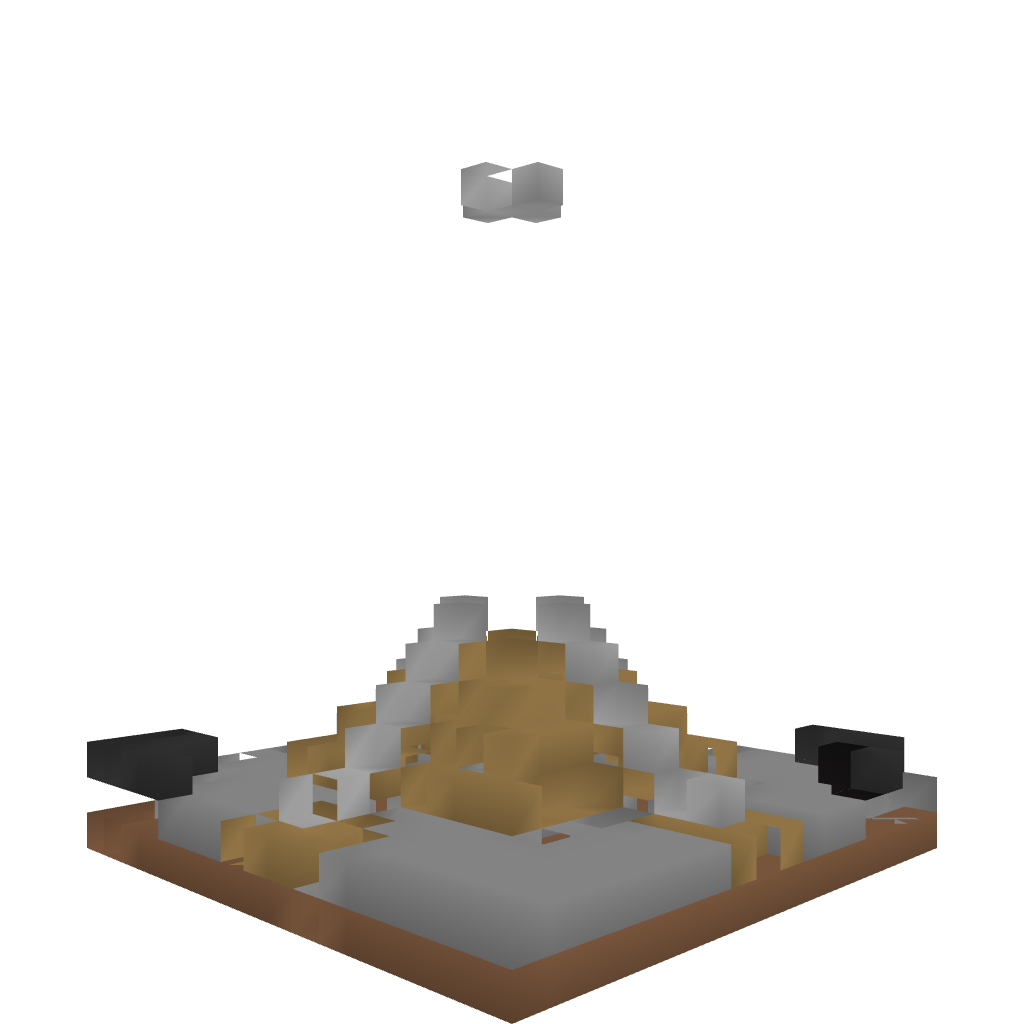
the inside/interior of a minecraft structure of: Water fountain!